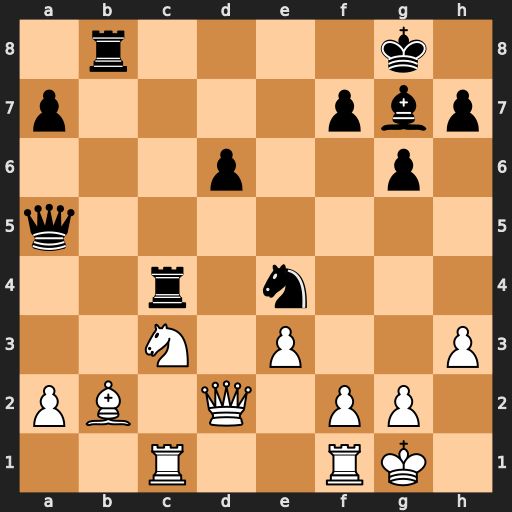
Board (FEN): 1r4k1/p4pbp/3p2p1/q7/2r1n3/2N1P2P/PB1Q1PP1/2R2RK1
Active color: w
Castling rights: -
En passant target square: -
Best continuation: Nxe4 Qxd2 Nxd2 Rxc1 Bxc1